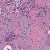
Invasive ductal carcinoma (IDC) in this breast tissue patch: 1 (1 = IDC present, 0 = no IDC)